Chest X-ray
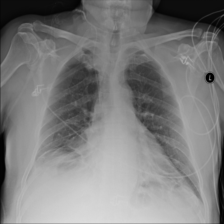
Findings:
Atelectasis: negative
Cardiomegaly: negative
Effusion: negative
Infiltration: negative
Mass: negative
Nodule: negative
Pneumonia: negative
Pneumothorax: negative
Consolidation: negative
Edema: negative
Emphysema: negative
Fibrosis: negative
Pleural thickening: negative
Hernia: negative